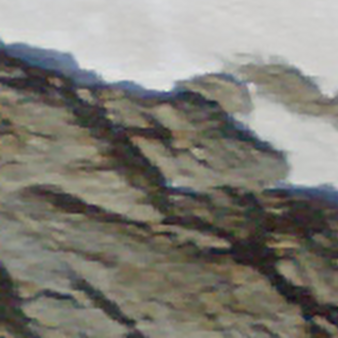
Label: other